Question: I've been staring at this problem for awhile now, and I was hoping someone on here could steer me in the right direction
For some reason I can't get my floats to line up the way i want them to! I managed to get the movie to the right, but when I want the two columns of reviewer's quotes to be up there right next to it.

Here's my CSS Code that deals with the picture and the columns
'''
.overview { /* The picture */
display:block;
float:right;
background-color: #A2B964;
}
.column1{
clear: left;
width: 31%;
margin-left: 2%;
margin-right: 1%;
}
.column2{
clear: left;
width: 31%;
margin-left: 1%;
margin-right: 2%;
}
'''
Here is the HTML for the picture:
'''
<div class = "overview">
<img src="http://www.cs.washington.edu/education/courses/cse190m/12sp/homework/2/overview.png" alt="general overview" />
</div>
'''
And the HTML for the columns:
'''
<div class = "column1">
<p class = "quotebox">
<img src="http://www.cs.washington.edu/education/courses/cse190m/12sp/homework/2/rotten.gif" alt="Rotten" style="float:left;padding:5px;"/>
<q>Ditching the cheeky, self-aware wink that helped to excuse the concept's inherent corniness, the movie attempts to look polished and 'cool,' but the been-there animation can't compete with the then-cutting-edge puppetry of the 1990 live-action movie.</q>
</p>
<p class = "reviewer">
<img src="http://www.cs.washington.edu/education/courses/cse190m/12sp/homework/2/critic.gif" alt="Critic" style="float:left;padding:5px;"/>
Peter Debruge <br />
<em>Variety</em>
</p>
<p class = "quotebox">
<img src="http://www.cs.washington.edu/education/courses/cse190m/12sp/homework/2/fresh.gif" alt="Fresh" style="float:left;padding:5px;"/>
<q>TMNT is a fun, action-filled adventure that will satisfy longtime fans and generate a legion of new ones.</q>
</p>
<p class = "reviewer">
<img src="http://www.cs.washington.edu/education/courses/cse190m/12sp/homework/2/critic.gif" alt="Critic" style="float:left;padding:5px;"/>
Todd Gilchrist <br />
<em>IGN Movies</em>
</p>
<p class = "quotebox">
<img src="http://www.cs.washington.edu/education/courses/cse190m/12sp/homework/2/rotten.gif" alt="Rotten" style="float:left;padding:5px;"/>
<q>It stinks!</q>
<br />
</p>
<p class = "reviewer">
<img src="http://www.cs.washington.edu/education/courses/cse190m/12sp/homework/2/critic.gif" alt="Critic" style="float:left;padding:5px;"/>
Jay Sherman (unemployed)
</p>
<p class = "quotebox">
<img src="http://www.cs.washington.edu/education/courses/cse190m/12sp/homework/2/rotten.gif" alt="Rotten" style="float:left; padding:5px;"/>
<q>The rubber suits are gone and they've been redone with fancy computer technology, but that hasn't stopped them from becoming dull.</q>
</p>
<p class = "reviewer">
<img src="http://www.cs.washington.edu/education/courses/cse190m/12sp/homework/2/critic.gif" alt="Critic" style="float:left;padding:5px;"/>
Joshua Tyler <br />
<em>CinemaBlend.com</em>
</p>
<p class = "quotebox">
<img src="http://www.cs.washington.edu/education/courses/cse190m/12sp/homework/2/rotten.gif" alt="Rotten" style="float:left;padding:5px;"/>
<q>YOUR REVIEW HERE</q>
</p>
<p class = "reviewer">
<img src="http://www.cs.washington.edu/education/courses/cse190m/12sp/homework/2/critic.gif" alt="Critic" style="float:left;padding:5px;"/>
NAME <br />
<em>PUBLICATION</em>
</p>
</div>
<div class = "column2">
<p class = "quotebox">
<img src="http://www.cs.washington.edu/education/courses/cse190m/12sp/homework/2/rotten.gif" alt="Rotten" style="float:left;padding:5px;"/>
<q>The turtles themselves may look prettier, but are no smarter; torn irreparably from their countercultural roots, our superheroes on the half shell have been firmly co-opted by the industry their creators once sought to spoof.</q>
</p>
<p class = "reviewer">
<img src="http://www.cs.washington.edu/education/courses/cse190m/12sp/homework/2/critic.gif" alt="Critic" style="float:left;padding:5px;"/>
Jeannette Catsoulis <br />
<em>New York Times</em>
</p>
<p class = "quotebox">
<img src="http://www.cs.washington.edu/education/courses/cse190m/12sp/homework/2/rotten.gif" alt="Rotten" style="float:left;padding:5px;"/>
<q>Impersonally animated and arbitrarily plotted, the story appears to have been made up as the filmmakers went along.</q>
</p>
<p class = "reviewer">
<img src="http://www.cs.washington.edu/education/courses/cse190m/12sp/homework/2/critic.gif" alt="Critic" style="float:left;padding:5px;"/>
Ed Gonzalez <br />
<em>Slant Magazine</em>
</p>
<p class = "quotebox">
<img src="http://www.cs.washington.edu/education/courses/cse190m/12sp/homework/2/fresh.gif" alt="Fresh" style="float:left;padding:5px;"/>
<q>The striking use of image and motion allows each sequence to leave an impression. It's an accomplished restart to this franchise.</q>
</p>
<p class = "reviewer">
<img src="http://www.cs.washington.edu/education/courses/cse190m/12sp/homework/2/critic.gif" alt="Critic" style="float:left;padding:5px;"/>
Mark Palermo <br />
<em>Coast (Halifax, Nova Scotia)</em>
</p>
<p class = "quotebox">
<img src="http://www.cs.washington.edu/education/courses/cse190m/12sp/homework/2/rotten.gif" alt="Rotten" style="float:left;padding:5px;"/>
<q>The script feels like it was computer generated. This mechanical presentation lacks the cheesy charm of the three live action films.</q>
</p>
<p class = "reviewer">
<img src="http://www.cs.washington.edu/education/courses/cse190m/12sp/homework/2/critic.gif" alt="Critic" style="float:left;padding:5px;"/>
Steve Rhodes <br />
<em>Internet Reviews</em>
</p>
<p class = "quotebox">
<img src="http://www.cs.washington.edu/education/courses/cse190m/12sp/homework/2/rotten.gif" alt="Rotten" style="float:left;padding:5px;"/>
<q>YOUR REVIEW HERE</q>
</p>
<p class = "reviewer">
<img src="http://www.cs.washington.edu/education/courses/cse190m/12sp/homework/2/critic.gif" alt="Critic" style="float:left;padding:5px;"/>
NAME <br />
<em>PUBLICATION</em>
</p>
</div>
'''
And for reference, as well as to clarify my question, the output it supposed to look like this: <URL>
So can anyone see why my floated columns aren't sitting beside the TMNT logo?
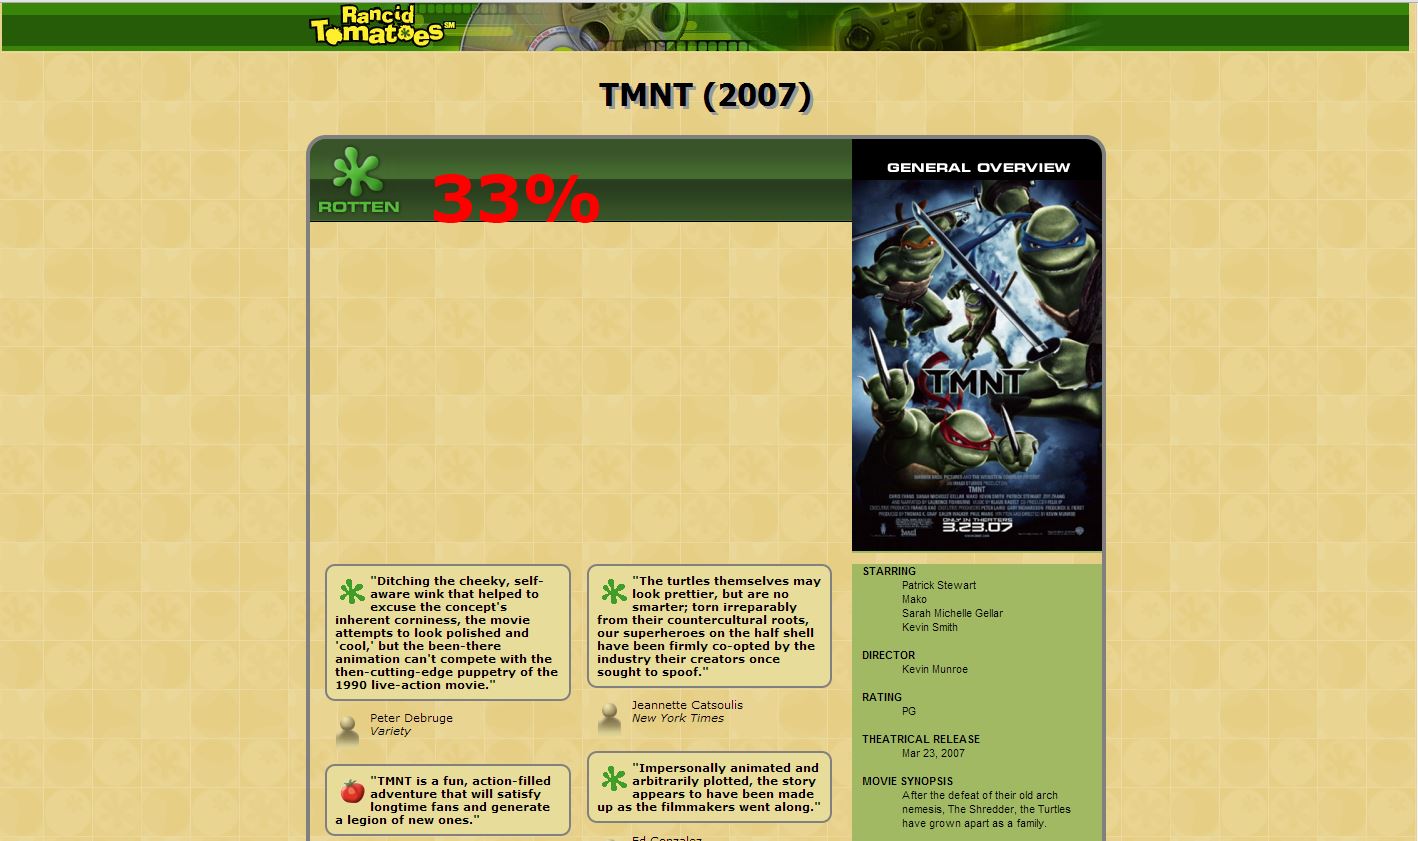
Answer: Alright, heres what I did: <URL>
'''
<div class = "overview">
<img ... />
<dl>...</dl>
</div>
'''
The only differences I did were...
- - -
Floats are tricky. My favorite analogy that I tell my coworkers is this:
> Using floats is like traveling through hyperspace. They exist, kinda, and can impact other DOM elements... but they are also travelling at a different dimensional plane (left-right). To bridge the float hyperspace travel, you can apply or .... And if you , it can provide a , but then the parent is traveling through hyperspace too.